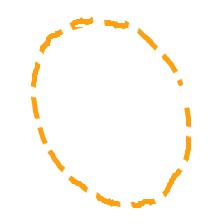
Shape: circle